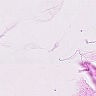
Metastatic tissue present: no